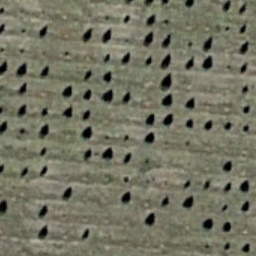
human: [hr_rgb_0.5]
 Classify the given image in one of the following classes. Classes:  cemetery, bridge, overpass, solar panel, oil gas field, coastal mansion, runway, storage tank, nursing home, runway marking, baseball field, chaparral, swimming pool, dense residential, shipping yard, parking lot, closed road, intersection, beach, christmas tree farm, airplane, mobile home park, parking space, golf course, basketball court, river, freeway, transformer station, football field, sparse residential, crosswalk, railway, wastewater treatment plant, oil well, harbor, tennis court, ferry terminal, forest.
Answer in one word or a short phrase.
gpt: christmas tree farm